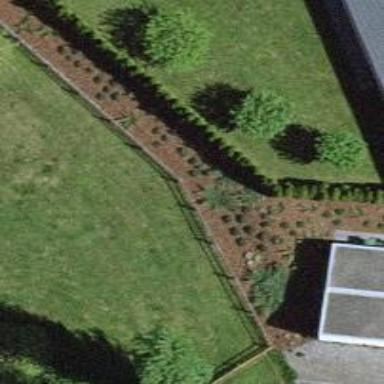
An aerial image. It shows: Fence.